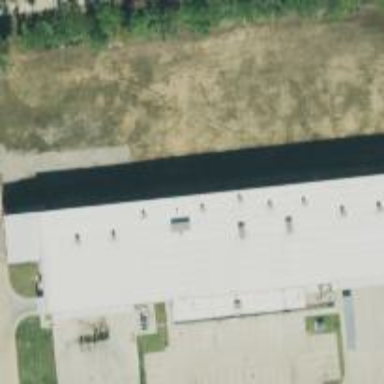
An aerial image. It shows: Warehouse.